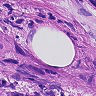
Metastatic tissue present: yes